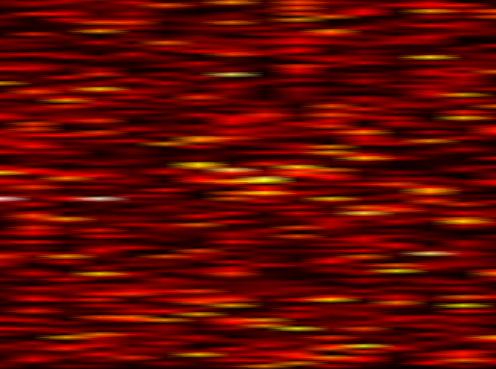
Label: OFDM